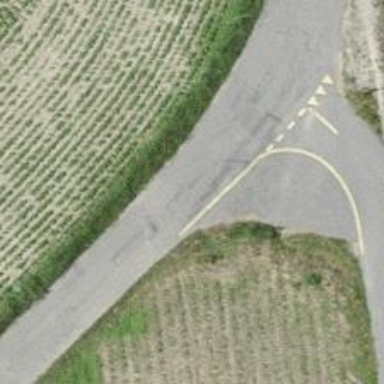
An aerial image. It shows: Unclassified road with asphalt surface.